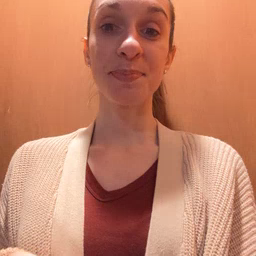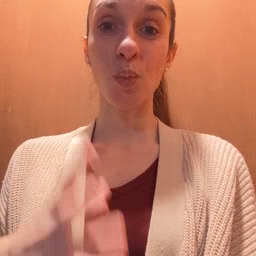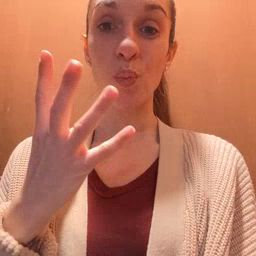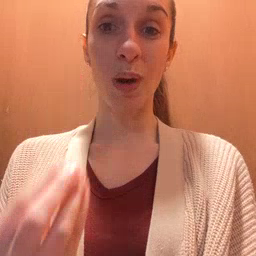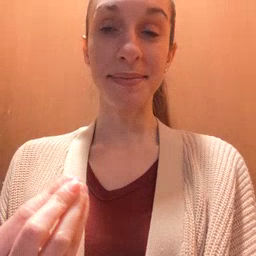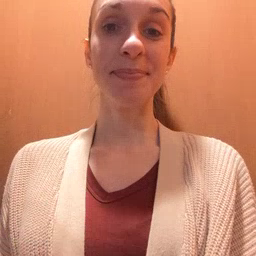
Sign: wet